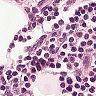
Metastatic tissue present: no